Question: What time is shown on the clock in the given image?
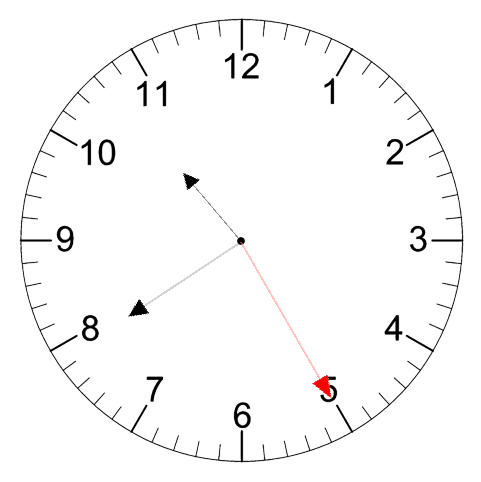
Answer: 10:39:25